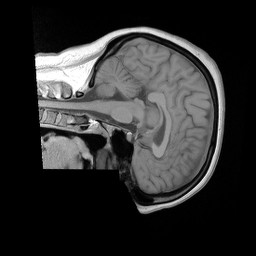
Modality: T1w
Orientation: sagittal
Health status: ill
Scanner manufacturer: siemens
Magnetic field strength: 3 T
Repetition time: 0.4 s
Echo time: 0.00272 s